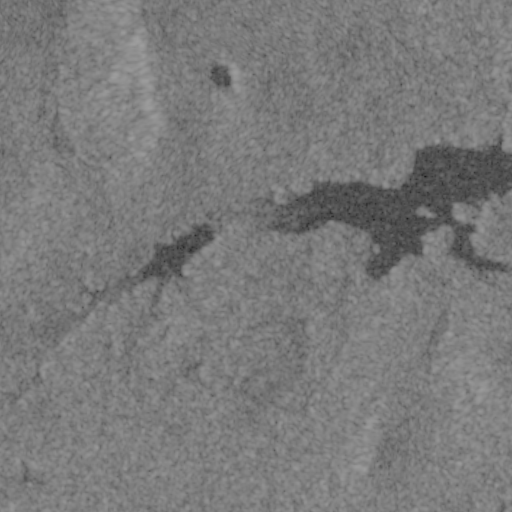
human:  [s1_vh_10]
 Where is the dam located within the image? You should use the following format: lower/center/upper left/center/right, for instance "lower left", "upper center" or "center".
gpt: The dam is located in the center of the image.
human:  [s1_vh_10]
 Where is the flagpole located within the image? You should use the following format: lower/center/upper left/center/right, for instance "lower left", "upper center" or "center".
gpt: The flagpole is located in the center right of the image.
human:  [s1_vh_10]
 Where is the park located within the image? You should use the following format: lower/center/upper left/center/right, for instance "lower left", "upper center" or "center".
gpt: There is no park in the image.

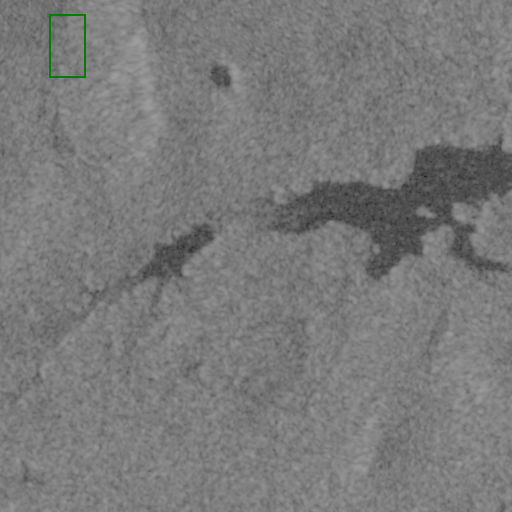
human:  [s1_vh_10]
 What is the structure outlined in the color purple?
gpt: There is no purple outline.
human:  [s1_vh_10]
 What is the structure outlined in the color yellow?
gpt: There is no structure outlined in yellow.